Question: I am working on a pathfinding algorithm based on Theta*, a variant of A* which provides a good system for pathfinding which is not constrained to a grid, even though the terrain/obstructions are based on a grid pattern. This system requires a line of sight algorithm to determine whether or not a particular path is obstructed.
I found <URL> extremely useful line of sight algorithm, and I've successfully implemented it in my code. Unfortunately, it considers the following to be an invalid path:

However, for my purposes, I want such a path to be considered valid. I've tried to modify the algorithm by detecting whether or not a point is on the line itself using the basic 'y = mx + b' formula, but the algorithm's inconsistencies prevent me from relying on such a system.
Is there any efficient way to modify this algorithm to allow such a path? Is there another algorithm that would work better? Keep in mind that the start and end points of the path will necessarily be confined to a grid, so all points use 'double' precision.
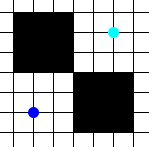
Answer: the code you reference actually omits to explicitly handle the case where the line goes through a grid point (where four squares touch). You need to check for 'error == 0'.
In this case, at most one of the four squares touching the grid point may be blocked to still have a valid path.
Regards,
Erich